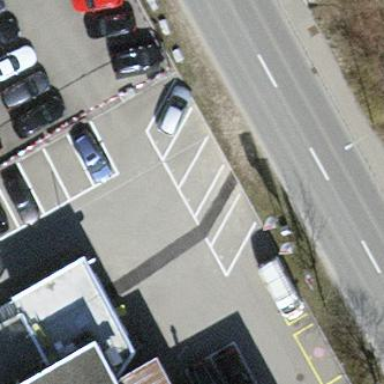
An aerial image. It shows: Parking area with asphalt surface.